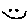
Label: smiley face